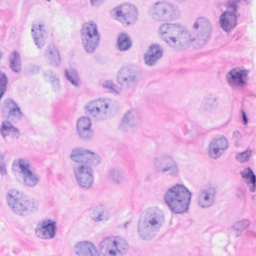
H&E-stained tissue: Breast